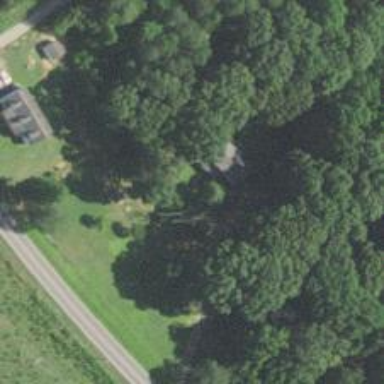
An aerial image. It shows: Driveway.